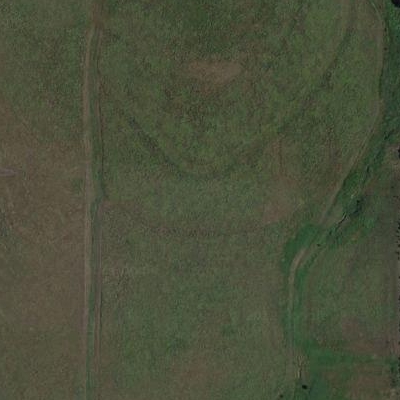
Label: aGrass